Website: apple
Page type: customer-info-address
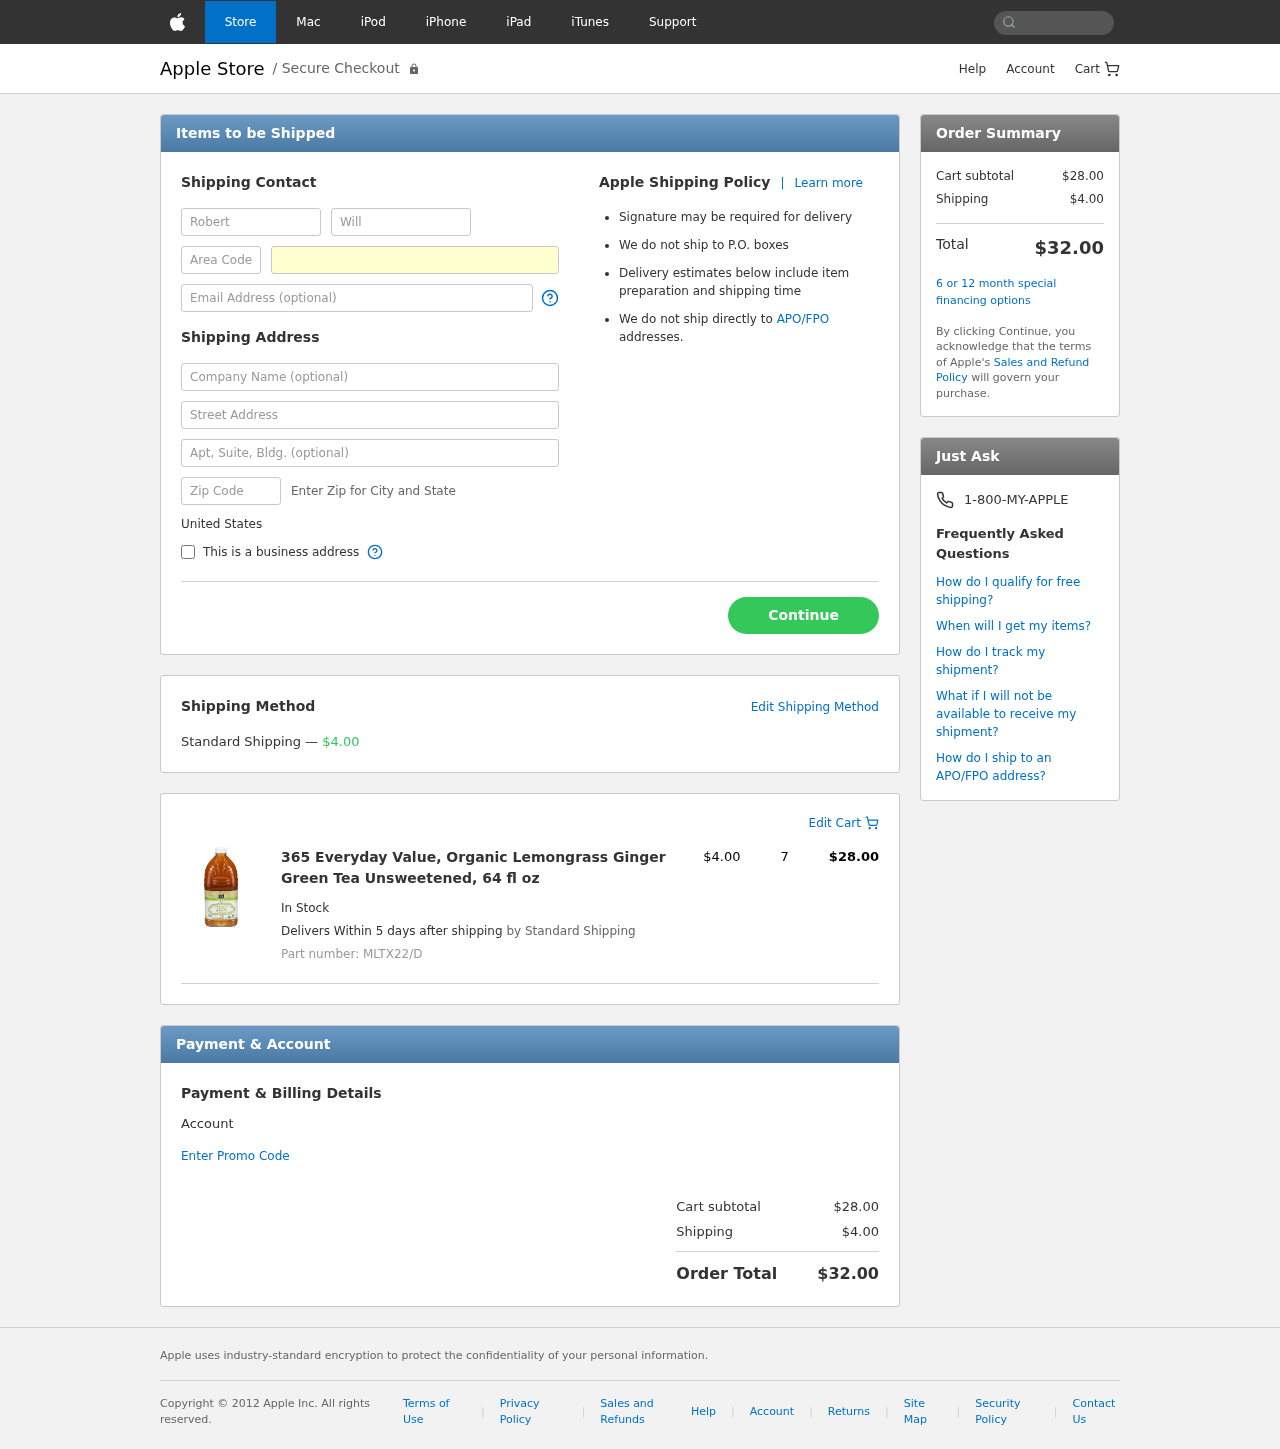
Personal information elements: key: PII_COUNTRY
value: United States
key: PII_FIRSTNAME
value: Robert
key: PII_LASTNAME
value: Williams
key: PII_PHONE_AREA
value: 641
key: PII_PHONE_LINE
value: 0222
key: PII_EMAIL
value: robertwilliams@gmail.com
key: PII_COMPANY
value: Day-Horn
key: PII_STREET
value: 707 Gutierrez Square Apt. 236
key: PII_STREET2
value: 65083 Stephanie Place
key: PII_POSTCODE
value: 06506
Product elements: key: PRODUCT1_NAME
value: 365 Everyday Value, Organic Lemongrass Ginger Green Tea Unsweetened, 64 fl oz
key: PRODUCT1_PRICE
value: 4
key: PRODUCT1_QUANTITY
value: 7
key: PRODUCT1_SKU
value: MLTX22/D
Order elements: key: ORDER_SHIPPING_COST
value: $4.00
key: ORDER_ITEM_TOTAL
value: $28.00
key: ORDER_SUBTOTAL
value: $28.00
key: ORDER_TOTAL
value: $32.00